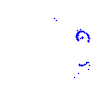
Particle: proton